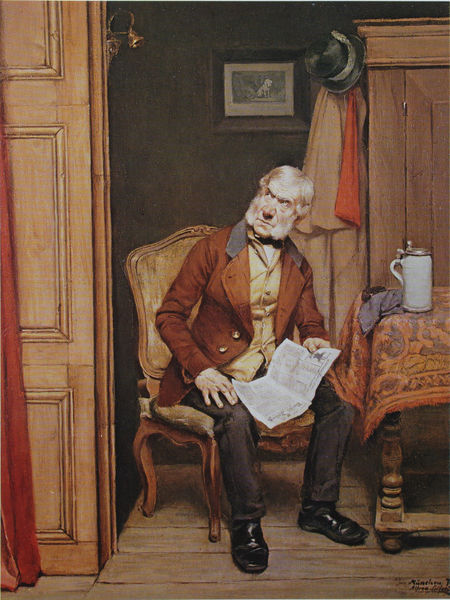
Titel: Die Störung
Künstler: Alfred Seifert
Institution: (Privatbesitz)
Schlagwörter: blau, gemälde, hand, mann, sitzen, braun, holz, hut, nase, raum, schwarz, stuhl, tisch, tür, weiss, zimmer, blick, hund, rot, schal, tuch, malerei, rock, zylinder, alt, anzug, bart, hose, jacke, wand, arme, augen, gesicht, kragen, samt, bild, bildnis, hände, innenraum, portrait, porträt, signatur, tischdecke, vorhang, boden, interieur, mantel, realismus, sessel, sitzend, adel, decke, person, england, ohren, kanne, krug, beine, bein, schrank, lehne, sitz, alter mann, fußboden, parkett, schuhe, dielen, romantik, karikatur, holzboden, hutband, streng, glatze, lesen, bett, deutsch, stube, warten, knöpfe, nachdenken, fliege, jacket, weste, becher, bierkrug, alter, gaststätte, zeitung, backenbart, bier, stiefel, schuh, kotletten, schnitzerei, biedermeier, gekämmt, glocke, karg, forscher, skeptisch, garderobe, lesend, bild im bild, lackschuhe, holzschrank, laminat, gasthaus, wohnraum, maßkrug, bretterboden, gehobene mittelschicht, hit, jacketr, bild im bil, 19. jahrhundert, glpcke, hherr, galosche